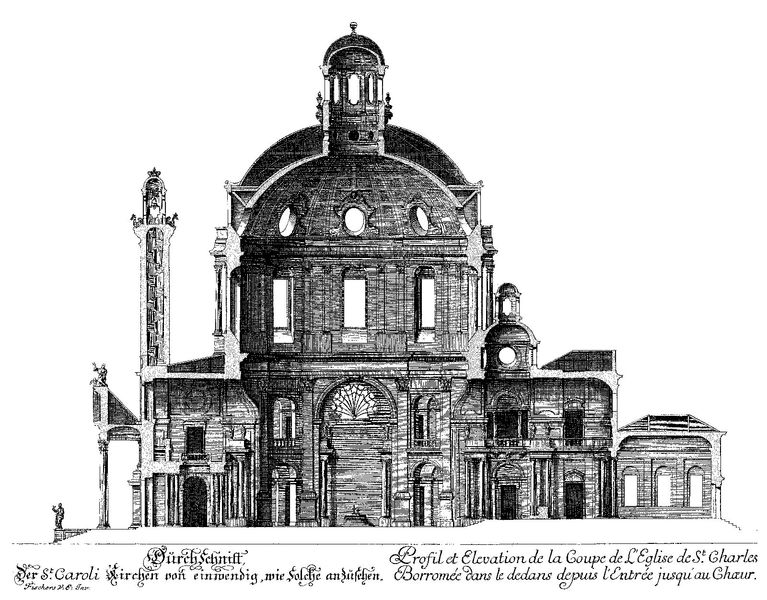
Titel: Karlskirche in Wien
Künstler: Johann Bernhard Fischer von Erlach
Standort: Wien, Karlskirche (EU - AUT)
Schlagwörter: fenster, pfeiler, profil, skizze, säulen, zeichnung, gebäude, haus, architektur, kirche, figur, turm, statue, balkon, schrift, bogen, figuren, französisch, kuppel, treppe, charles, deutsch, geländer, stufen, druck, schnitt, schraffur, text, coupe, entwurf, kathedrale, etagen, tempel, querschnitt, wendel, schinkel, durchschnitt, querschnit, caroli, et, däulen, elevation, ddeutsch, elgise